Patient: sex M, age 44
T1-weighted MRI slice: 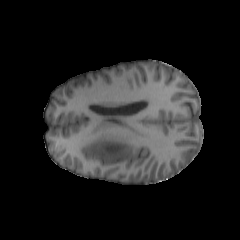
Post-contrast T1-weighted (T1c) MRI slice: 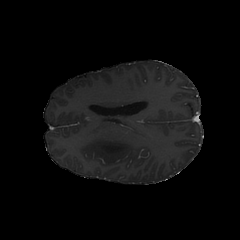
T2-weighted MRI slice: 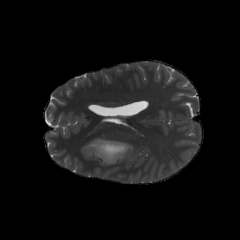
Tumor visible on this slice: yes
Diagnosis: Astrocytoma, IDH-mutant
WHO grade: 3